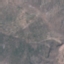
Label: HerbaceousVegetation